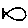
Label: fish